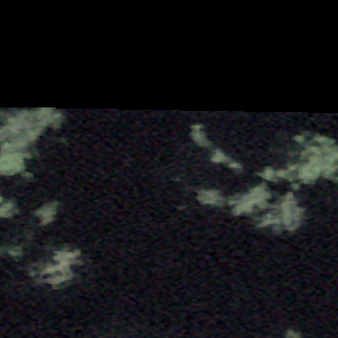
Label: other